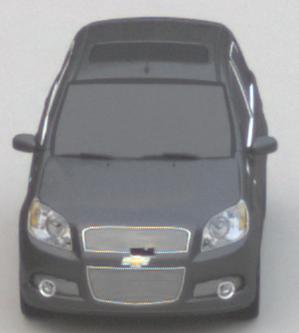
Make: Chevrolet
Model: Aveo 1.2
Detailed model: Aveo
Model produced from: 2008/06
Model produced until: 2011/01
Doors: 3
Color: gray
Road condition: dry road
Daytime: sunrise or sunset
Contrast: low contrast